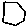
Label: hexagon